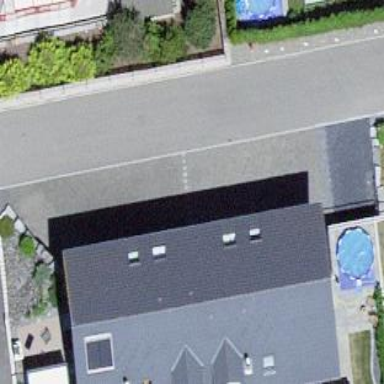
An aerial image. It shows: Residential building.